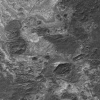
Atmospheric dust classification: not_dusty